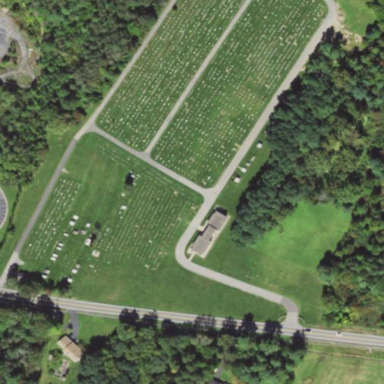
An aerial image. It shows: Cemetery.